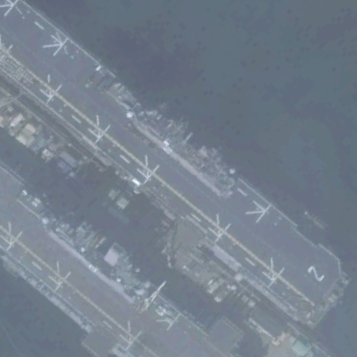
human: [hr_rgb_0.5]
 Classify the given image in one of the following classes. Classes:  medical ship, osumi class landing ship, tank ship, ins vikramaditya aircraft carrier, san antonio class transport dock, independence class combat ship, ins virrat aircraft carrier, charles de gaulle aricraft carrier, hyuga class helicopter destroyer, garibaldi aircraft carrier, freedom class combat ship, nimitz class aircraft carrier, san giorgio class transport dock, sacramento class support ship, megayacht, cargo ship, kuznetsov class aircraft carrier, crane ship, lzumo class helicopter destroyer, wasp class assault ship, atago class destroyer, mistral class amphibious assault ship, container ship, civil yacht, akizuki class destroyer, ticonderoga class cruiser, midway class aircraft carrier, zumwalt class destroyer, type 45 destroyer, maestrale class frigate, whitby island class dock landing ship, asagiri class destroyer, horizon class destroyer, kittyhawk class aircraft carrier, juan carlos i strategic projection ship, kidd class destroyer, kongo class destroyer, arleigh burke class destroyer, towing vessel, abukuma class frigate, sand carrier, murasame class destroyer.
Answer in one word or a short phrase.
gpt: Wasp class assault ship